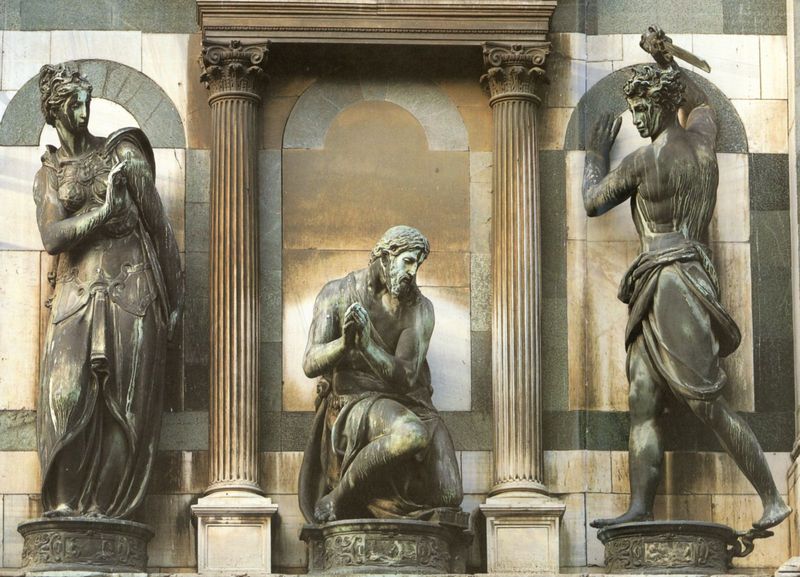
Titel: Südportal, Enthauptung von Johannes dem Täufer
Künstler: Vincenzo Danti
Standort: Florenz, Baptisterium (EU - I - Toskana)
Schlagwörter: angriff, gott, hand, mann, menschen, frau, frisur, kleid, männer, säulen, gürtel, wand, arm, hinrichtung, messer, mord, sockel, stein, gewand, drei, statue, farbig, bogen, fassade, mauer, füsse, pilaster, figuren, podest, foto, fotografie, antike, dunkelgrau, hocken, kupfer, schwert, säbel, knien, waffe, beten, kapitell, sims, skulpturen, statuen, antik, götter, dolch, flehen, kniend, korinth, opfer, basis, heilig, korinthisch, betend, bitten, demut, römisch, gebälk, abwehr, kannelur, betender, ofer, gnade, statuengruppe, chistentum